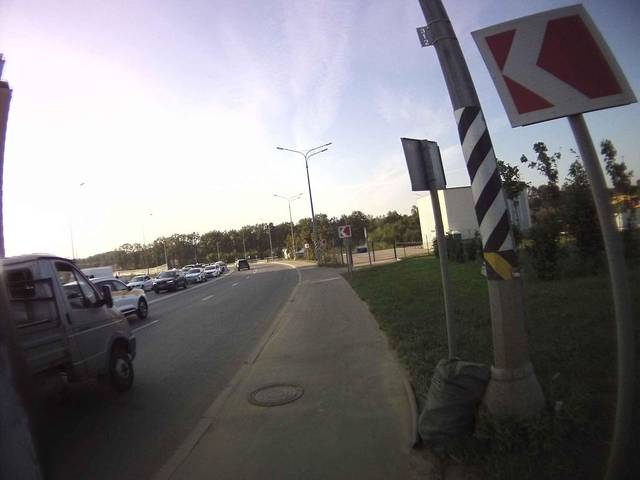
Region: Russia
Coordinates: 55.645, 37.329